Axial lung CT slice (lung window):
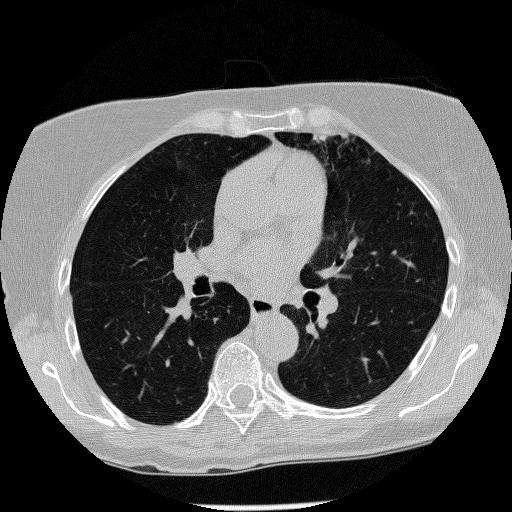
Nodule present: no